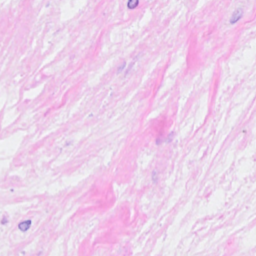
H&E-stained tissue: Breast